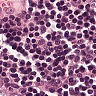
Metastatic tissue present: no